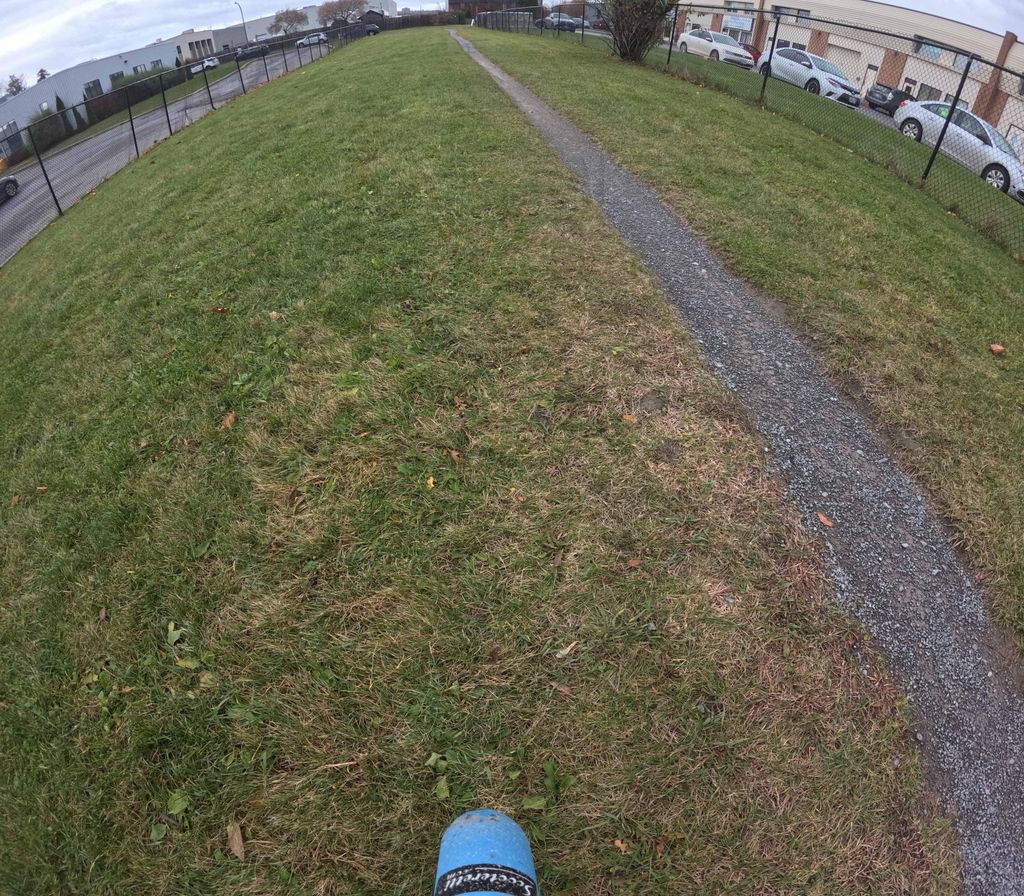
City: ottawa-gatineau